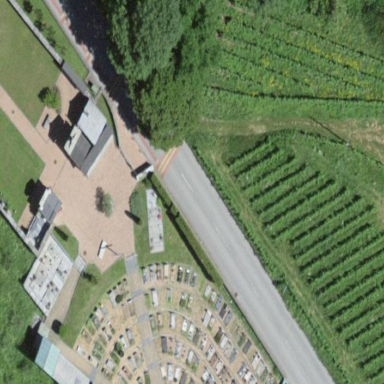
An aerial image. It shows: Cemetery.